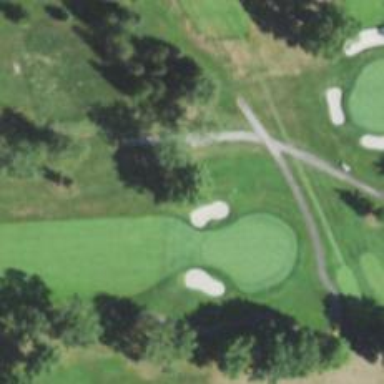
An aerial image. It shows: Golf hole.